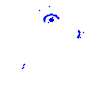
Particle: pion